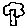
Label: tree